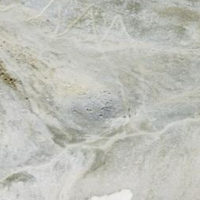
EUNIS habitat code: 48
Species observed at this site:
Corvus corax
Androsace alpina